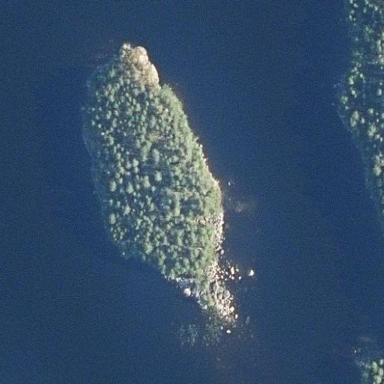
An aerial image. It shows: Islet covered with woodland.